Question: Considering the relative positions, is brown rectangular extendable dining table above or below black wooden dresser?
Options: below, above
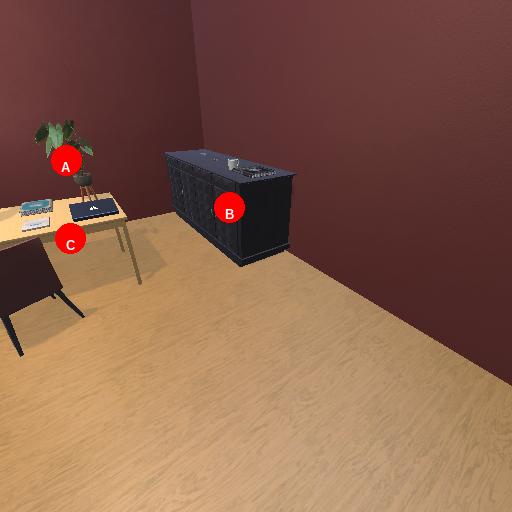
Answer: below